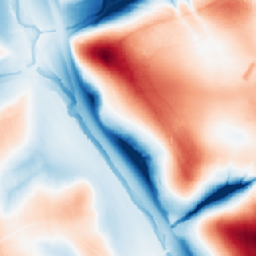
Category: classical
Decomposition family: uniform
Decomposition parameters: size: 100
Upsampling method: area
Upsampling parameters: scale: 8
Upsampling scale: 8